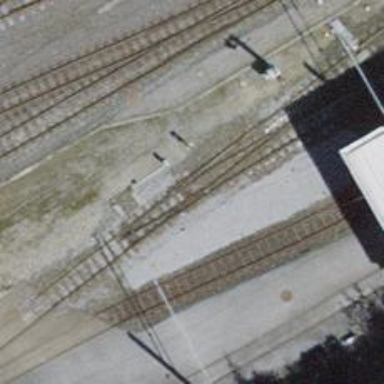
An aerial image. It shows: Narrow-gauge railway siding with electrified contact lines. It has one track.